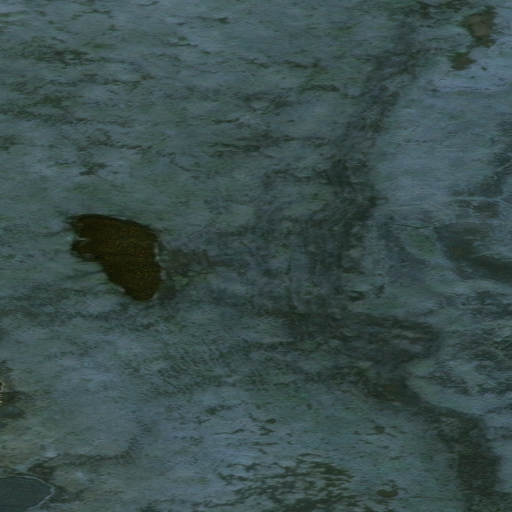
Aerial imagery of levee in Alaska named Igrugevik Bank containing only unknown